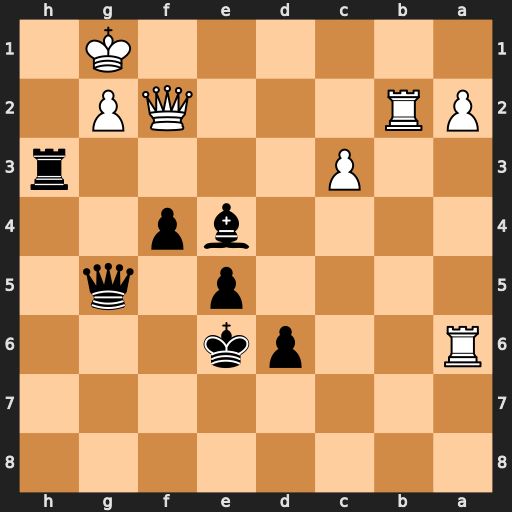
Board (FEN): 8/8/R2pk3/4p1q1/4bp2/2P4r/PR3QP1/6K1
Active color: b
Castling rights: -
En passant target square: -
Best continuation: Bxg2 Qxg2 Rg3